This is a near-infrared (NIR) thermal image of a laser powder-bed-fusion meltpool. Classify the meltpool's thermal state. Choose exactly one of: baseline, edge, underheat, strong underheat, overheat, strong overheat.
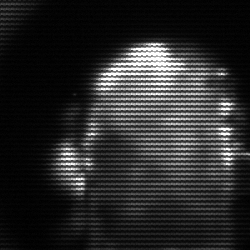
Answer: baseline